Interaction volume radius: 5 \u00c5
Interaction volume height: 25 \u00c5
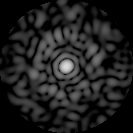
Disorder parameter: 0.8268